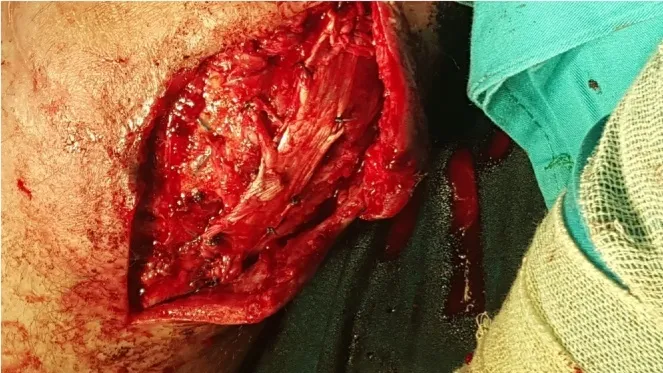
Patella tendon reinforced with the remaining fascia.
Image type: medical_photograph (other_medical_photograph)